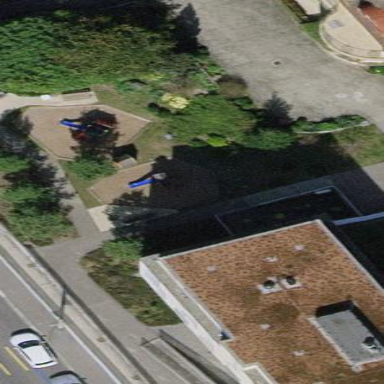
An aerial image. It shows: Playground area for leisure land.